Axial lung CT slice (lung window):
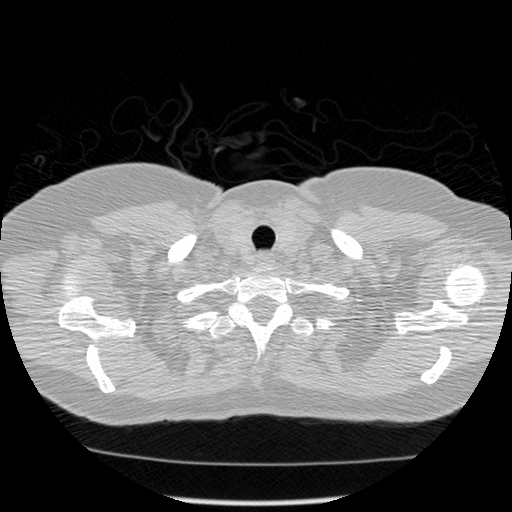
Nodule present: no